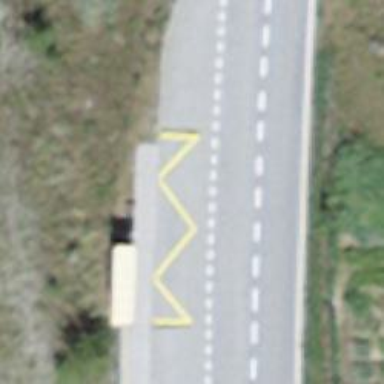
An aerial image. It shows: Bus stop with shelter. It is platform for public transport.